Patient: sex M, age 75
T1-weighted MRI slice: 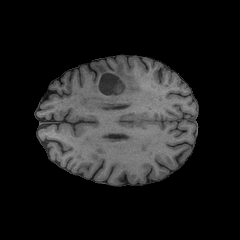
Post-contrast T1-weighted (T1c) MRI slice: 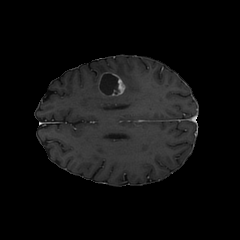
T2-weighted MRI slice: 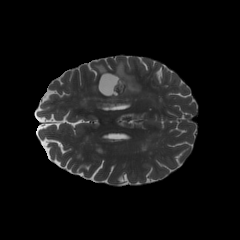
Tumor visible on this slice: yes
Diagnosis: Glioblastoma, IDH-wildtype
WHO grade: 4